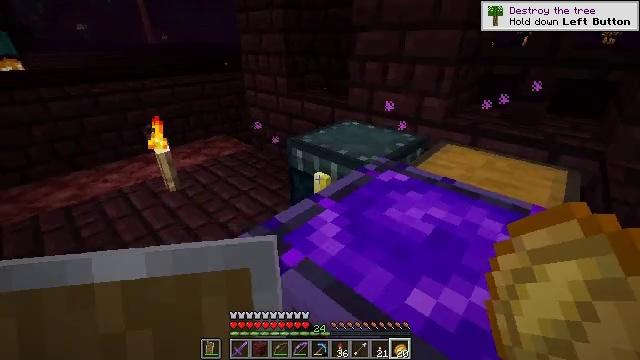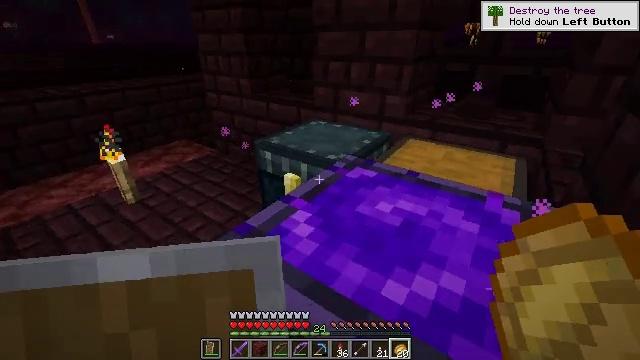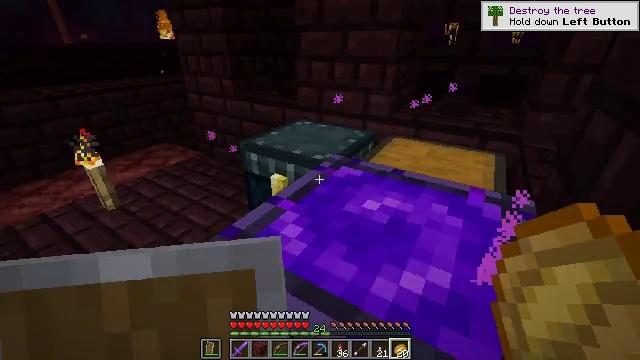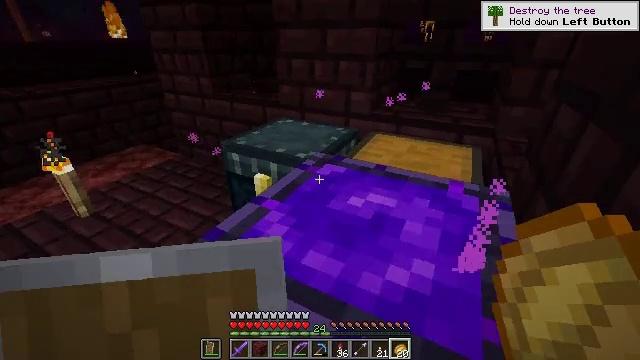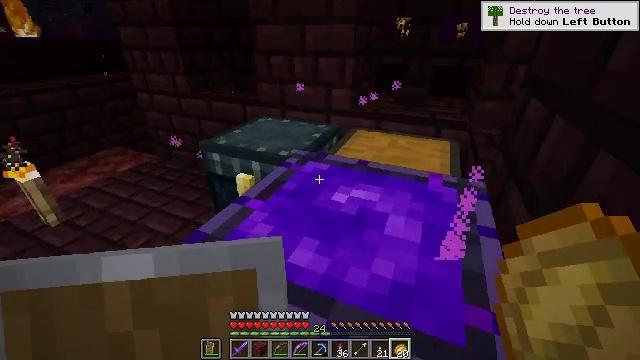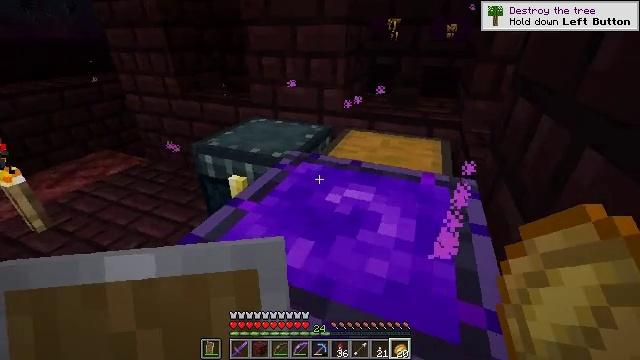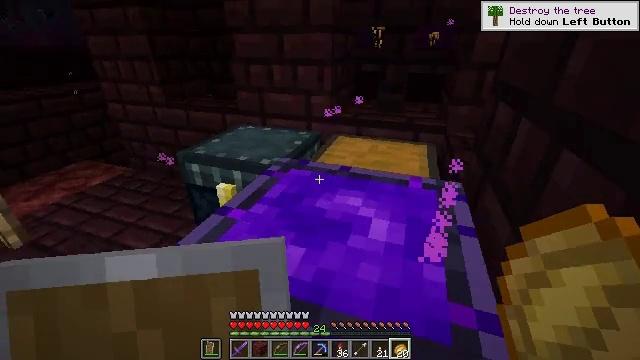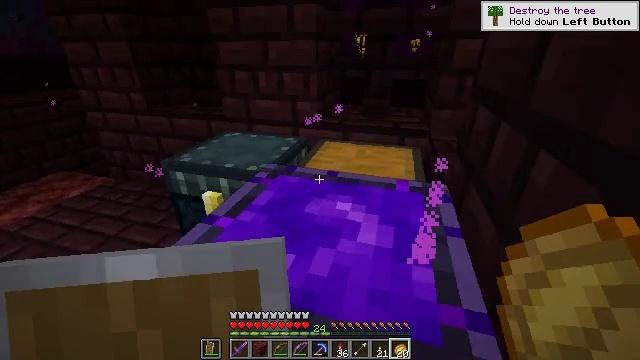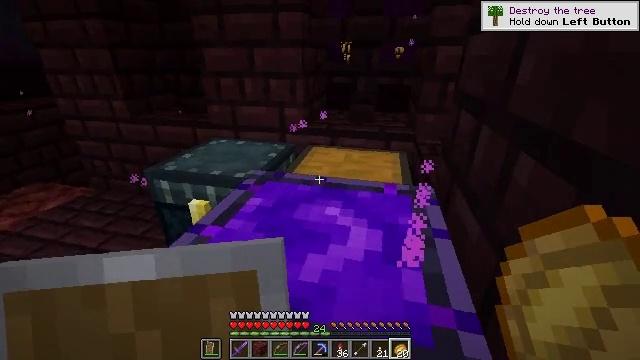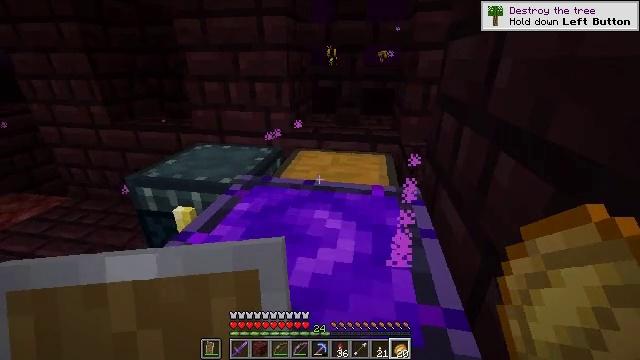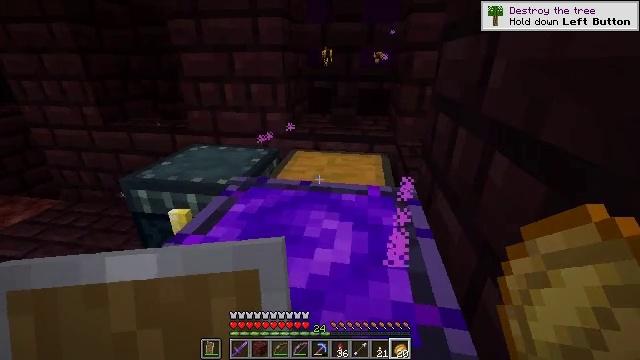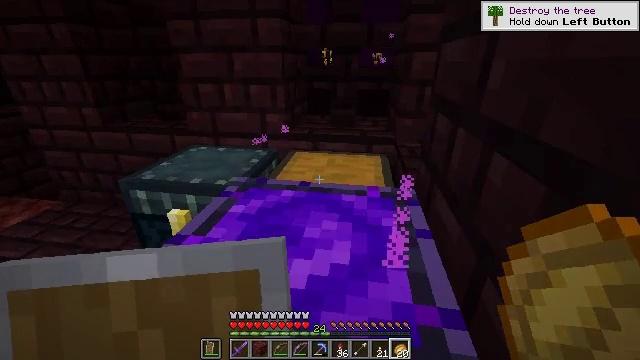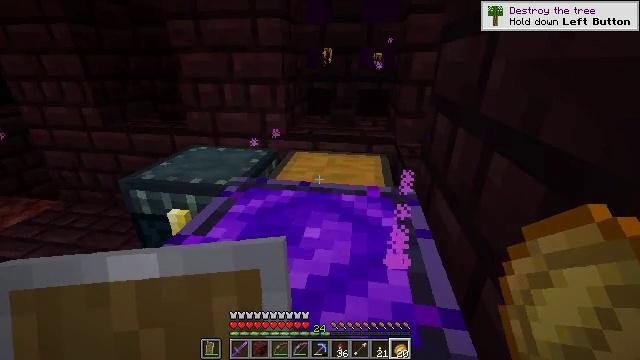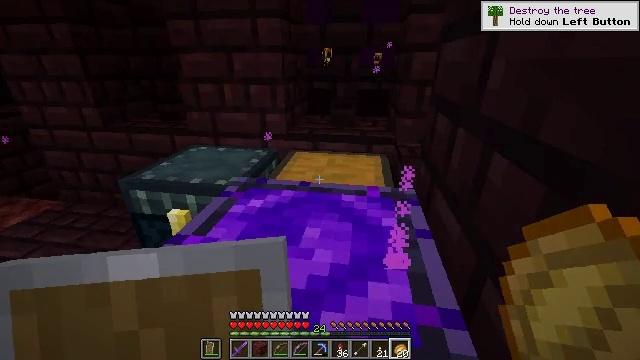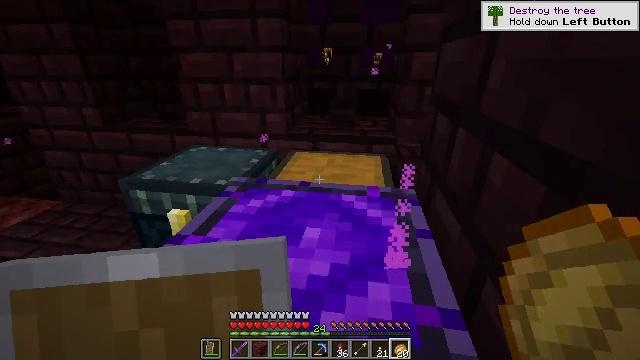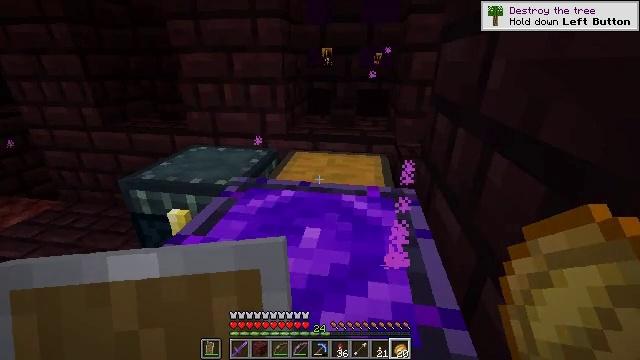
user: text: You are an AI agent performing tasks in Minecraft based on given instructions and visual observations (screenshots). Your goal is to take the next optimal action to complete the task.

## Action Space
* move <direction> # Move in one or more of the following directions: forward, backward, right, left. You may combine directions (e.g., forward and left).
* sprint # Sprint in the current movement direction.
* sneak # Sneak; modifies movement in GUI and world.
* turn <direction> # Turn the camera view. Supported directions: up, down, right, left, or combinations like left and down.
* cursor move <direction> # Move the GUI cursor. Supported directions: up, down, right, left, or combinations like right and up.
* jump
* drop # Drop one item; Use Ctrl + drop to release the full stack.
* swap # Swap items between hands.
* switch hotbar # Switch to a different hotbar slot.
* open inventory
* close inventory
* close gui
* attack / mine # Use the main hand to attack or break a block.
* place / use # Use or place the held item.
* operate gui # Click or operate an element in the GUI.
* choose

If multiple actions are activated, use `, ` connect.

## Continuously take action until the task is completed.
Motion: motion action
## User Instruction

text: Break the fire block.
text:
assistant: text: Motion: turn right
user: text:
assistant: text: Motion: turn right
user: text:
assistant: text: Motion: turn right
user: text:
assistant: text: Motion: turn right
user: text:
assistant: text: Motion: turn right
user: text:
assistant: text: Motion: turn right and up
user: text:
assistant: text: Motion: turn right and up
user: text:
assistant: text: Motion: turn right and up
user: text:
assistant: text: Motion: turn right
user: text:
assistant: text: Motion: no_op
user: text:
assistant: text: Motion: no_op
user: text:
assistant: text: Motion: no_op
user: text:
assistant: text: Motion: no_op
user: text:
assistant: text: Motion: no_op
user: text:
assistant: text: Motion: no_op
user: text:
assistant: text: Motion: use / place
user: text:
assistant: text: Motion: use / place
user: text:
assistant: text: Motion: no_op
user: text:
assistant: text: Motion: no_op
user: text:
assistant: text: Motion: no_op
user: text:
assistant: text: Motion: open gui
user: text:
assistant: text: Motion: no_op
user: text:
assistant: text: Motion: no_op
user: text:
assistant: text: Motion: no_op
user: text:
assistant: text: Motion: no_op
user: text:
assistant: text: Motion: cursor move up
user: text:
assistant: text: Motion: cursor move up
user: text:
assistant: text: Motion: no_op
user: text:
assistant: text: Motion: cursor move right and up
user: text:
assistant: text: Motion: cursor move right and up